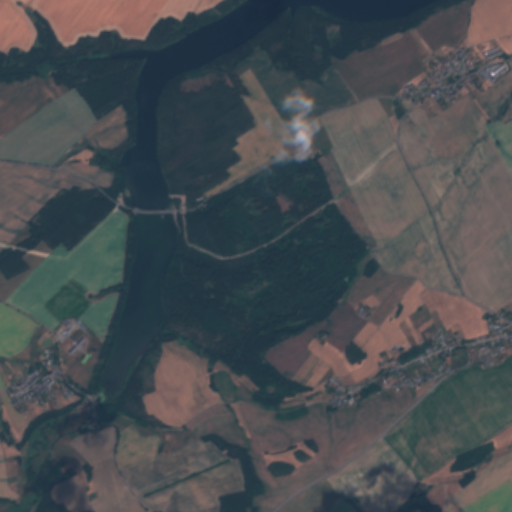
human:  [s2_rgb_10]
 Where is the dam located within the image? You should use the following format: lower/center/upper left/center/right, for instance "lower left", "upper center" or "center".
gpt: The dam is located in the center left of the image.
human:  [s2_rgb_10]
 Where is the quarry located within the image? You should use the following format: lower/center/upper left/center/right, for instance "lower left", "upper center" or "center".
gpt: The quarry is located in the lower center of the image.
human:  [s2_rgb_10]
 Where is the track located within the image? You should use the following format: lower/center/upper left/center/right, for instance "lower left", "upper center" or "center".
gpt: There is no track in the image.